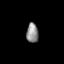
Tissue: prostate
Cell type: Myeloid cells
Senescence score: 0.6859
Nuclear area (px): 228
Mean DAPI intensity: 141.908